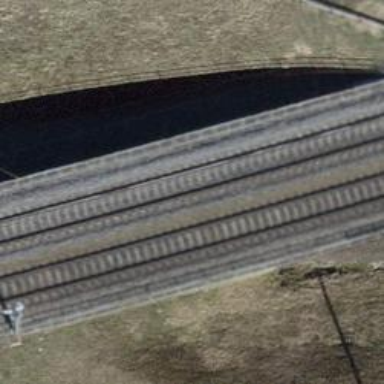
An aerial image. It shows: Single-track railway bridge with contact lines for electrification.